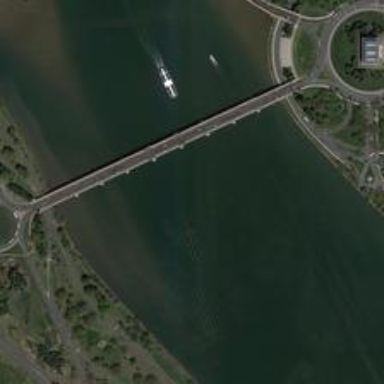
Both banks, consisting of numerous plants is connected by this overpass .